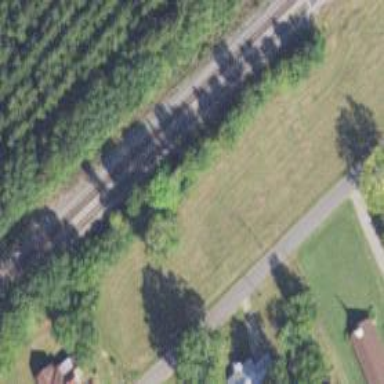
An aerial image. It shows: Railway spur service.